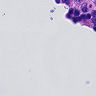
Metastatic tissue present: no